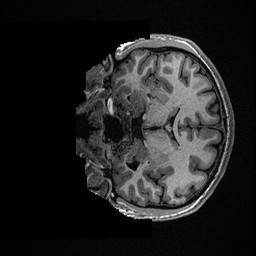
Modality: T1w
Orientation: coronal
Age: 28
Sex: male
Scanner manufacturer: ge
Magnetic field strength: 3 T
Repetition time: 0.006952 s
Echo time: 0.00292 s